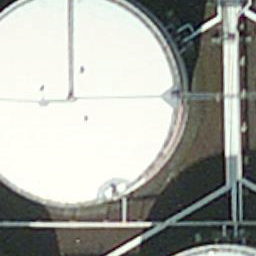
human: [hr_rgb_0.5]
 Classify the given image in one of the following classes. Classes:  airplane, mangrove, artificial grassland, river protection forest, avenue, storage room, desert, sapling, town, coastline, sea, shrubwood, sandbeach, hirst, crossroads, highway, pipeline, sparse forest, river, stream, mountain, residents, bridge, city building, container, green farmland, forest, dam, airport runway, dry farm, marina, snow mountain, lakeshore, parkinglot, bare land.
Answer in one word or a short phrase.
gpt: storage room